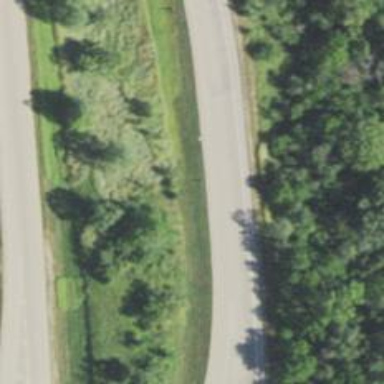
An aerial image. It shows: Trunk motorroad.